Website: apple
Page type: billing-address
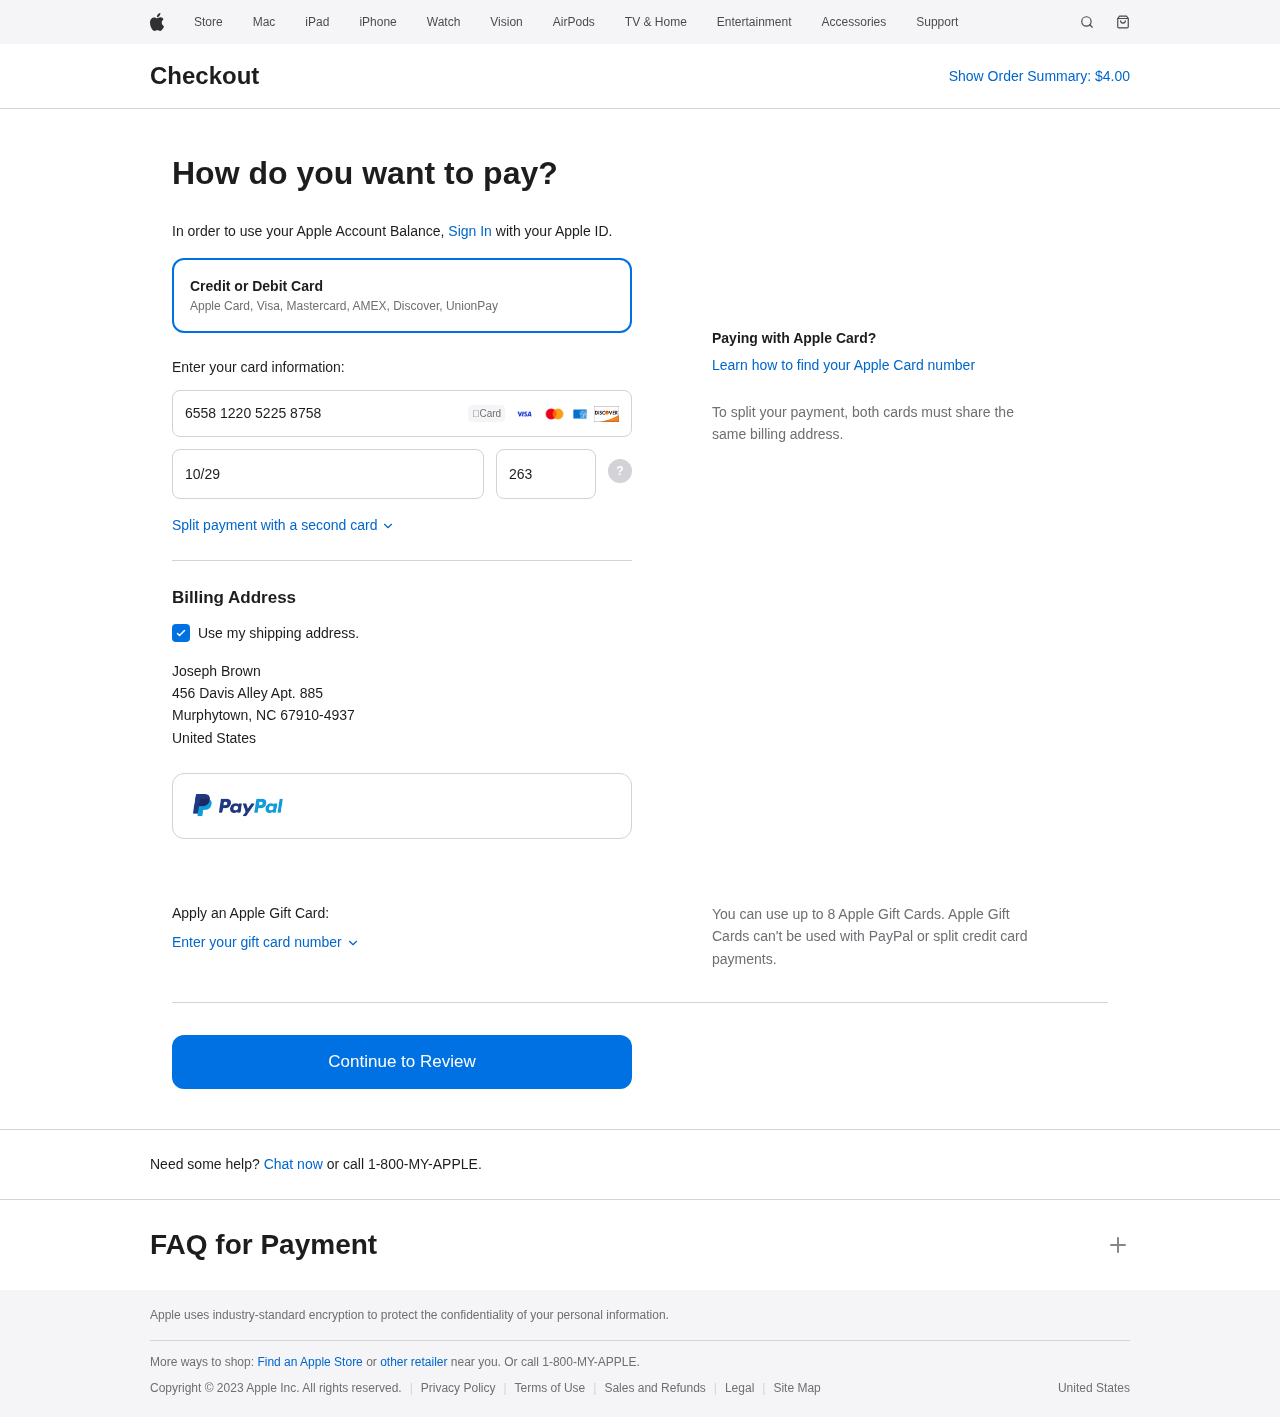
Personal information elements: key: PII_CARD_CVV
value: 263
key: PII_CARD_EXPIRY
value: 10/29
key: PII_CARD_NUMBER
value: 6558 1220 5225 8758
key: PII_CITY
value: Murphytown
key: PII_COUNTRY
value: United States
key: PII_FULLNAME
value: Joseph Brown
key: PII_POSTCODE_FULL
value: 67910-4937
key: PII_STATE_ABBR
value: NC
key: PII_STREET
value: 456 Davis Alley Apt. 885
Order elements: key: ORDER_TOTAL
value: $4.00